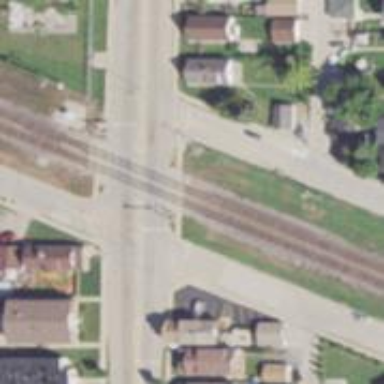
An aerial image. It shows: Crossing for the railway.